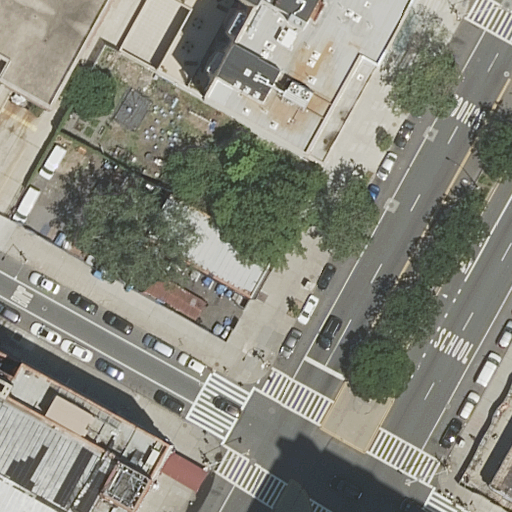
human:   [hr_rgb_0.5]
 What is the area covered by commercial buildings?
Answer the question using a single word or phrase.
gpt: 0m2

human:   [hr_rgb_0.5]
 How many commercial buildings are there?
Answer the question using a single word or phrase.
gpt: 0

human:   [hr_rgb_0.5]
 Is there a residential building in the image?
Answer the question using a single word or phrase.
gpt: yes

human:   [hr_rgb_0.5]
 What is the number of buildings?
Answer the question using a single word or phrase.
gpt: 5

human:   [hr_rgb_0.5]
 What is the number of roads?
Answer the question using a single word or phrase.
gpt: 5

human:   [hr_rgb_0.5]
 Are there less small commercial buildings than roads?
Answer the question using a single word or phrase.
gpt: yes

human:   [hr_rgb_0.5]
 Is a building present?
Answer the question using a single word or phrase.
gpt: yes

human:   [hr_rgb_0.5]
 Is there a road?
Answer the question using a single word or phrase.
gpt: yes

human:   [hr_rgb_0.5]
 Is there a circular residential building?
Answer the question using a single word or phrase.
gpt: no

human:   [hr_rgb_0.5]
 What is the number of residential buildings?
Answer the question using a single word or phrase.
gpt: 4

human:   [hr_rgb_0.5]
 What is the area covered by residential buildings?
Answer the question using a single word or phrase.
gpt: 1981m2

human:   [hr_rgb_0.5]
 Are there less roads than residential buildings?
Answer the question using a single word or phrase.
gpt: no

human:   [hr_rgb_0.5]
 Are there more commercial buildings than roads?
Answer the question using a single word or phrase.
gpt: no

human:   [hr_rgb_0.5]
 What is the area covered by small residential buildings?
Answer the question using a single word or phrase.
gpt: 2m2

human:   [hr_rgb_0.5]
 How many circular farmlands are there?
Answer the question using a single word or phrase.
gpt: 0

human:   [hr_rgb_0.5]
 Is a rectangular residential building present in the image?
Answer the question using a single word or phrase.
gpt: yes

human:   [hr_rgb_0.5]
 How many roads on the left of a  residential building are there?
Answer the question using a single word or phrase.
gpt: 5

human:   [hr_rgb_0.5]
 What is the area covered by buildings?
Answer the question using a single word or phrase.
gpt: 3265m2

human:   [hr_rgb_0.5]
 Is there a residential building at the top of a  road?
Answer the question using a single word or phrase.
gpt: yes

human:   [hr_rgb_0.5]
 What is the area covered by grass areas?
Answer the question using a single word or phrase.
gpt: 0m2

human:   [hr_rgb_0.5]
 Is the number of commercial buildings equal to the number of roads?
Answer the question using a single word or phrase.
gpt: no

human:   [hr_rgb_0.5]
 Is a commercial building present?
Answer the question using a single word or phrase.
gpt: no

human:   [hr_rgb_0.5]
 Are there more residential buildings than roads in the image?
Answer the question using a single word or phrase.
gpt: no

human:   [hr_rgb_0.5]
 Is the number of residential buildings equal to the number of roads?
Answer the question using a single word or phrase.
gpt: no

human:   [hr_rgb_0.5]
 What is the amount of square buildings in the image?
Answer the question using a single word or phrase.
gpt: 0

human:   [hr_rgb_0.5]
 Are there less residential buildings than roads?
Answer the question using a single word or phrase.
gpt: yes

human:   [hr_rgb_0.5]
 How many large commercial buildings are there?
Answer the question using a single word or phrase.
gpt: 0

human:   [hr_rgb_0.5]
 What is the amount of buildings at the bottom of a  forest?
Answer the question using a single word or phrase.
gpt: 0

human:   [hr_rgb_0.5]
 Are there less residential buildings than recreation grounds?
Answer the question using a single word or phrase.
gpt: no

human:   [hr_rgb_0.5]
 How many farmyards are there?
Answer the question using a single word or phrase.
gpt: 0

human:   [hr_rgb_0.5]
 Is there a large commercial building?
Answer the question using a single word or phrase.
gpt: no

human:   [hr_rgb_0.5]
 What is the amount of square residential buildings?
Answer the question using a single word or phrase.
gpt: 0

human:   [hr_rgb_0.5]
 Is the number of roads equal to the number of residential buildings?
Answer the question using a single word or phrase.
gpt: no

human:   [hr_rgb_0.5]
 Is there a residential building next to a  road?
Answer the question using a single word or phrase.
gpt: yes

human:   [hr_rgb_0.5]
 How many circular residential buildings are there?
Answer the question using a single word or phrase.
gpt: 0

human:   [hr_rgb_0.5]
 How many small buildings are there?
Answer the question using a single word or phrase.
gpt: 1

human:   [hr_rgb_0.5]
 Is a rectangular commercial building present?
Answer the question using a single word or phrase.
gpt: no

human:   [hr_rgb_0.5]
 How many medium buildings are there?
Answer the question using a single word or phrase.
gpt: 1

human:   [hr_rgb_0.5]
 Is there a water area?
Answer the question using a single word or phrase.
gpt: no

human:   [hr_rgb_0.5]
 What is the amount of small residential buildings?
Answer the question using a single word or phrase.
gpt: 1

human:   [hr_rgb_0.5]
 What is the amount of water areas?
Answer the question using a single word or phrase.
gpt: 0

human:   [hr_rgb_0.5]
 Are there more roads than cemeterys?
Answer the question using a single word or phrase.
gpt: yes

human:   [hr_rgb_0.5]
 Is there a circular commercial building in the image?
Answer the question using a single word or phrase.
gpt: no

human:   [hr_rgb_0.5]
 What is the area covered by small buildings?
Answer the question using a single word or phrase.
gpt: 2m2

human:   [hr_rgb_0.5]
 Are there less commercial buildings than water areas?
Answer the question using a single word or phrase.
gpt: no

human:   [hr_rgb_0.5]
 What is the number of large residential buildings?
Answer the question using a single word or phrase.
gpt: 2

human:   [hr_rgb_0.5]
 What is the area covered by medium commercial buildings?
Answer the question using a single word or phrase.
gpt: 0m2

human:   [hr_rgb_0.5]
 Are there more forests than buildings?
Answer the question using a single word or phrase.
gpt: no

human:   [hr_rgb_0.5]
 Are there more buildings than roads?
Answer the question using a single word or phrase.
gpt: no

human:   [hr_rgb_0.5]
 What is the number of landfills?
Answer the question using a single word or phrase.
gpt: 0

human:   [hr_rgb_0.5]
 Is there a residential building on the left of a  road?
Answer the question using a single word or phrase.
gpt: yes

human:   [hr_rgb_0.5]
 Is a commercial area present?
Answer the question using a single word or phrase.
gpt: no

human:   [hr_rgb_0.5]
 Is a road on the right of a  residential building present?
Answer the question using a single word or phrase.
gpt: yes

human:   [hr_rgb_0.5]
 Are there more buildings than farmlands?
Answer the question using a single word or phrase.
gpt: yes

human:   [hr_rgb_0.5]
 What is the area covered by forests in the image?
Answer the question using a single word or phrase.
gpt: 0m2

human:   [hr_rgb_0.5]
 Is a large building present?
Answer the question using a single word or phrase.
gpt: yes

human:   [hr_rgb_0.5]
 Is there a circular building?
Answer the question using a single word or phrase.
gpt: no

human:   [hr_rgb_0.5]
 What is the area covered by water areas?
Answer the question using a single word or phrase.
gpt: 0m2

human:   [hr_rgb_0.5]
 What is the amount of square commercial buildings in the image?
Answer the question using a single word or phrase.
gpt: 0

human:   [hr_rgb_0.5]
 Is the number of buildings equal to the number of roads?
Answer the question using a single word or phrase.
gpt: yes

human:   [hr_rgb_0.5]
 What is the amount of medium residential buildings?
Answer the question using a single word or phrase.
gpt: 1

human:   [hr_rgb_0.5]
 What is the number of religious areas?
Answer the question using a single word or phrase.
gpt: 0

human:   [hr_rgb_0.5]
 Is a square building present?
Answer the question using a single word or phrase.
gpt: no

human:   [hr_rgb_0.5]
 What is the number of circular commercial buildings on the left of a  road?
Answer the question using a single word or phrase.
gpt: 0